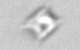
Label: Bacillariophyceae_morphotype1